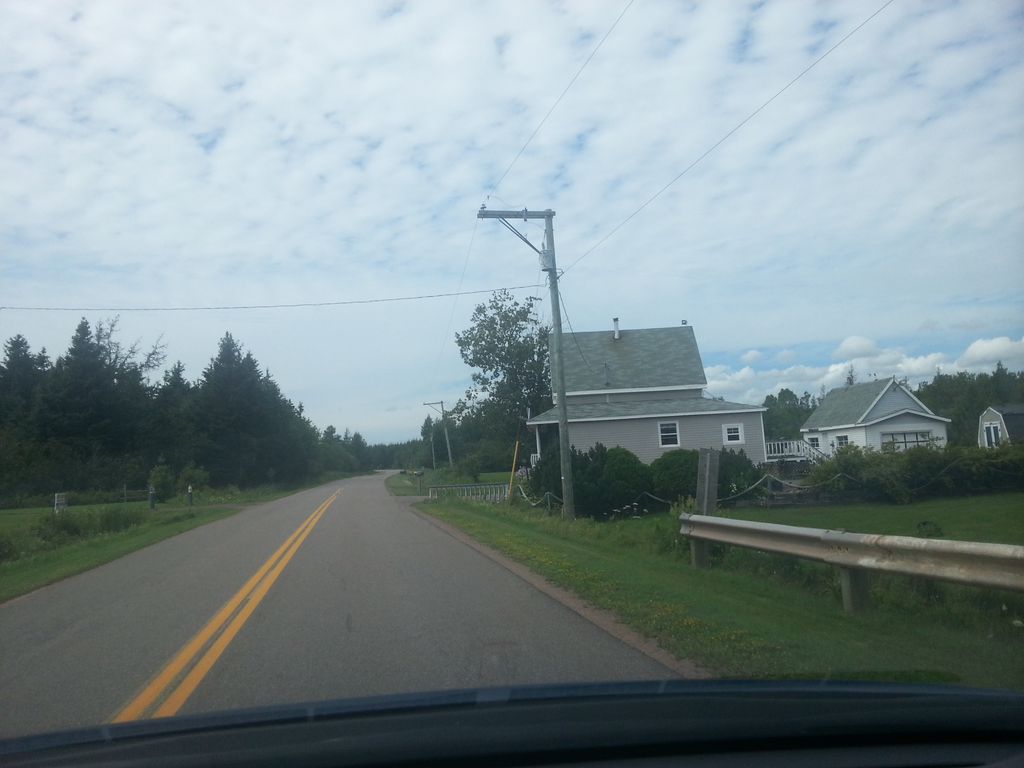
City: charlottetown